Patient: sex F, age 63
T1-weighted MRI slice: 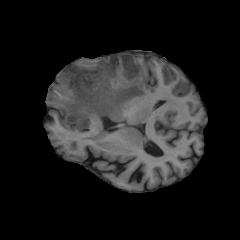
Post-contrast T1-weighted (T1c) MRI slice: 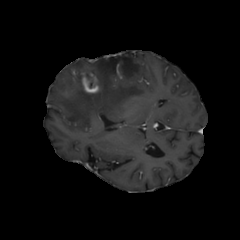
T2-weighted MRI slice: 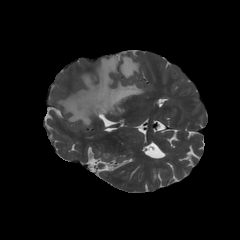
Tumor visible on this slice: yes
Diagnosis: Glioblastoma, IDH-wildtype
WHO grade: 4